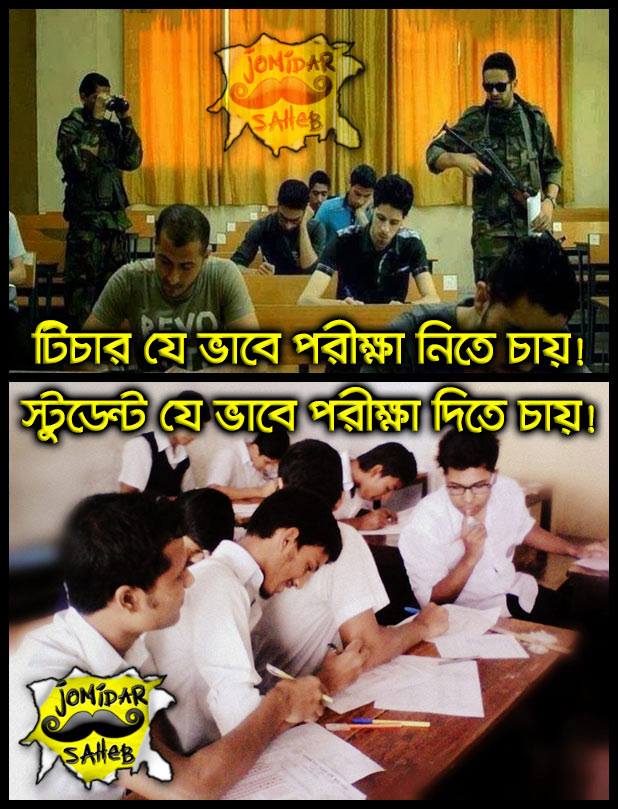
Caption: টিচার যেভাবে পরীক্ষা নিতে চায়! স্টুডেন্ট যে ভাবে পরীক্ষা দিতে চায়
Label: non-hate